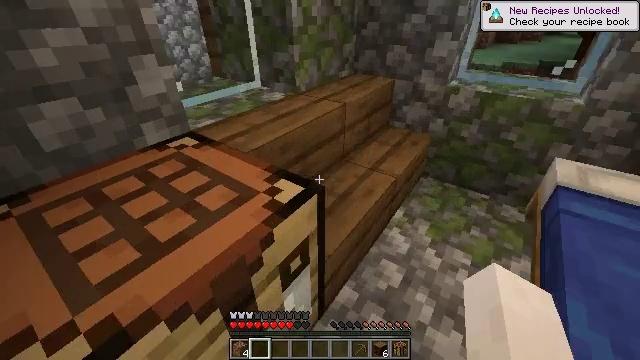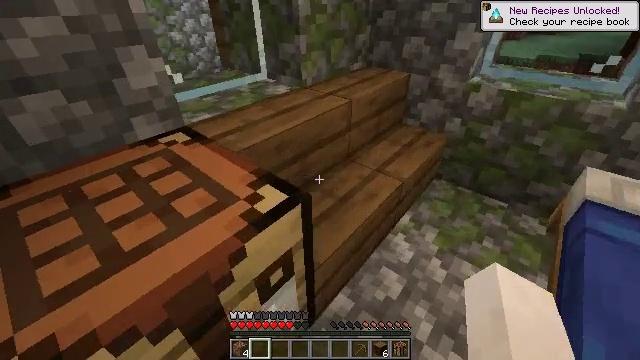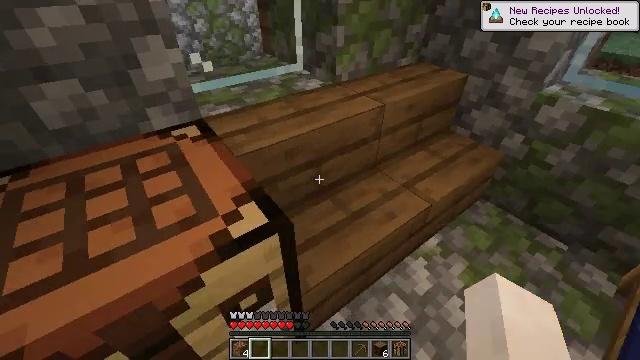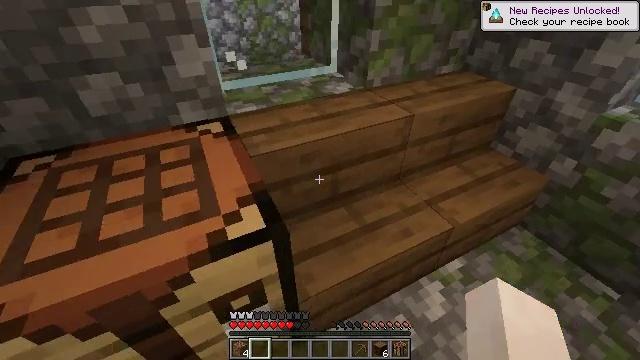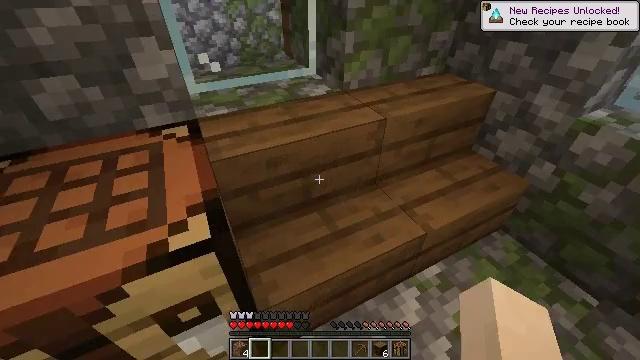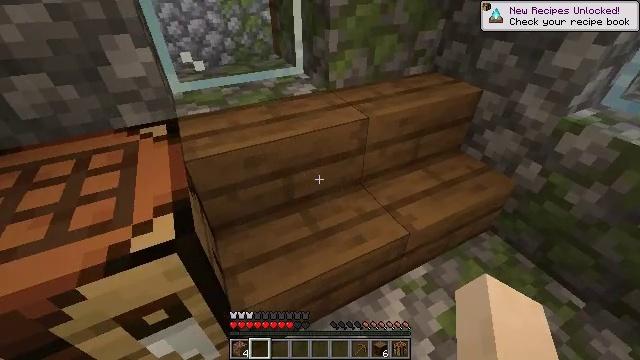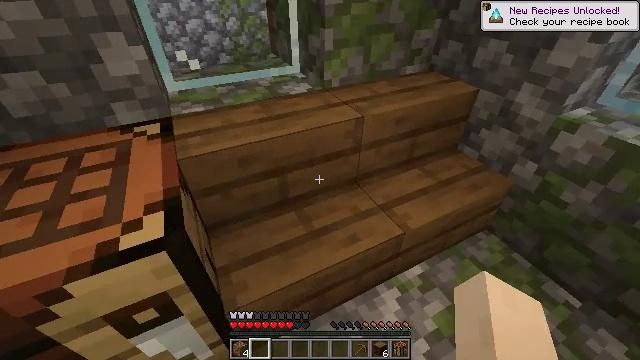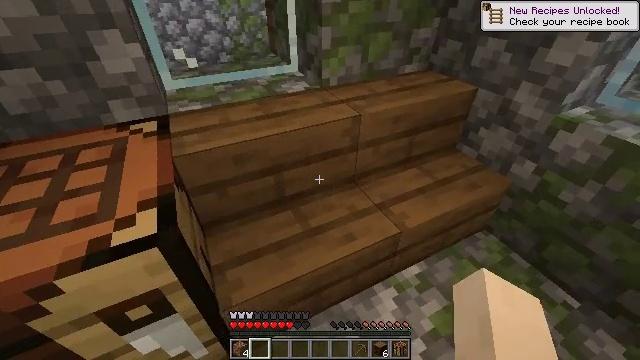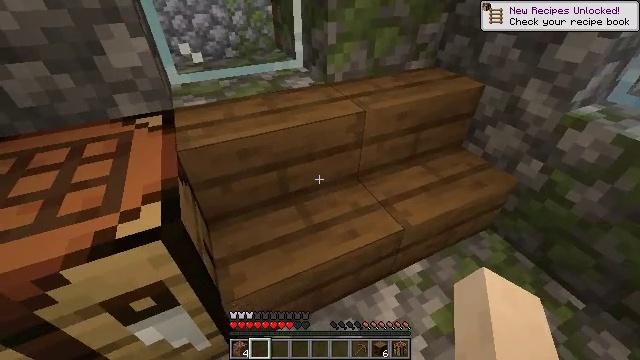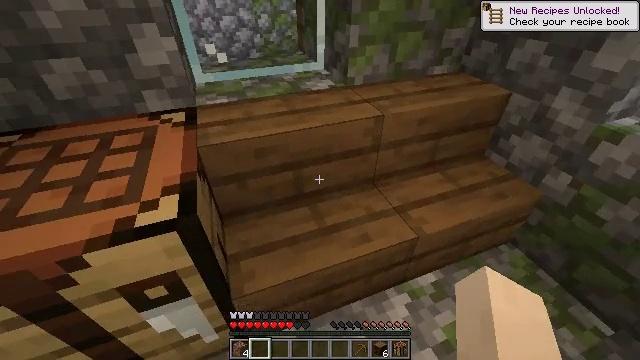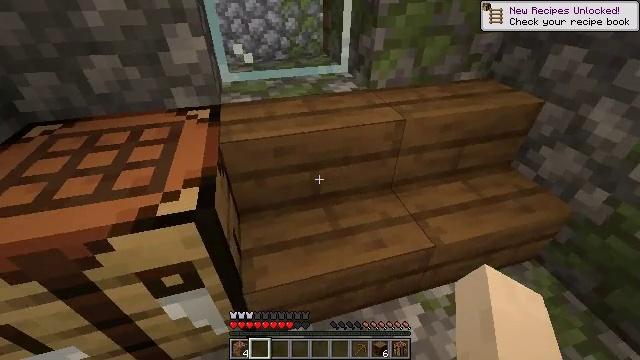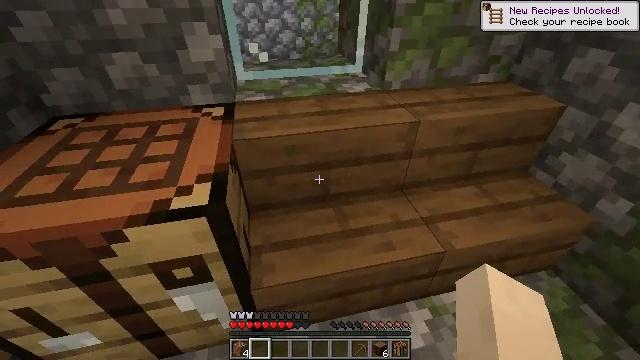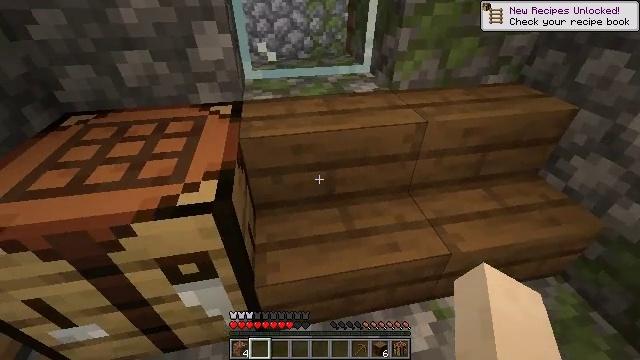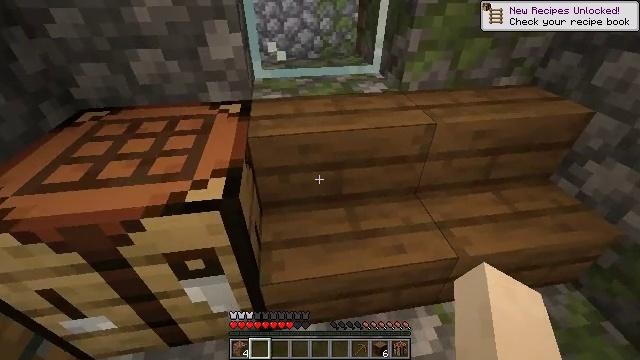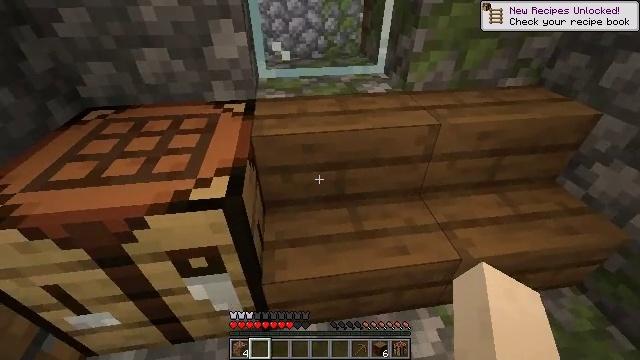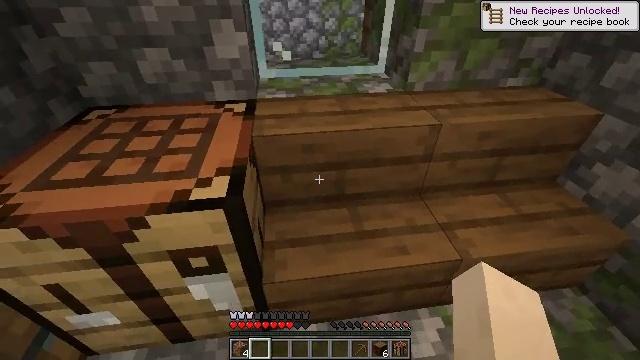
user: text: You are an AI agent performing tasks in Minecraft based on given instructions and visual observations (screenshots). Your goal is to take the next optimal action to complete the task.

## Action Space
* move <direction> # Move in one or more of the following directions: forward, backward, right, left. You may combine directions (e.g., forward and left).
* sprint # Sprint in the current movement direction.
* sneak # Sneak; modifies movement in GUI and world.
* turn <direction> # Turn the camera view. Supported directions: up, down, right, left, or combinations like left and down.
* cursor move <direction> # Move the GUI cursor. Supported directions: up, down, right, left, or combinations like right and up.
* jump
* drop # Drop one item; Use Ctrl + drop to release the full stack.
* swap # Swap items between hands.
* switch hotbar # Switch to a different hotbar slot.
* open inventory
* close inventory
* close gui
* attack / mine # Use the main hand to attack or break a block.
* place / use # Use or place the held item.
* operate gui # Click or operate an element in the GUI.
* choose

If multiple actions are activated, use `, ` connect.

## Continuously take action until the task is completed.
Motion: motion action
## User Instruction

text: Collect spruce stairs from a structure.
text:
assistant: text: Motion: move forward and move right, turn left and down
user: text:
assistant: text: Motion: move forward and move right, turn left and down
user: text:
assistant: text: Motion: move right, turn left
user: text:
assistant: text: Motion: no_op
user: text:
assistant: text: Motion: no_op
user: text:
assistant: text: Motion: no_op
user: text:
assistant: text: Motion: no_op
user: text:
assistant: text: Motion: turn left
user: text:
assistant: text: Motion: turn left
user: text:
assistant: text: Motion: turn left
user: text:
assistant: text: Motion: turn left
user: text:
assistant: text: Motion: turn left
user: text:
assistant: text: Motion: turn left
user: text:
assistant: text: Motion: no_op
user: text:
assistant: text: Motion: no_op
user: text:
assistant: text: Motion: move right, turn left
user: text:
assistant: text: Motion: move right
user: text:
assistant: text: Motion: no_op
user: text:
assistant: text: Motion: attack / mine
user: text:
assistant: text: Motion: attack / mine
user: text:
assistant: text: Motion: turn left, attack / mine
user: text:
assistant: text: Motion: turn left, attack / mine
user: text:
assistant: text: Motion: attack / mine
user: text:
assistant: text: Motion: attack / mine
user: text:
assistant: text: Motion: attack / mine
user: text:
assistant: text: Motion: attack / mine
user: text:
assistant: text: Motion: turn right and down, attack / mine
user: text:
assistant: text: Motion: turn right and down, attack / mine
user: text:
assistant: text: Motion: turn down, attack / mine
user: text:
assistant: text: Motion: attack / mine